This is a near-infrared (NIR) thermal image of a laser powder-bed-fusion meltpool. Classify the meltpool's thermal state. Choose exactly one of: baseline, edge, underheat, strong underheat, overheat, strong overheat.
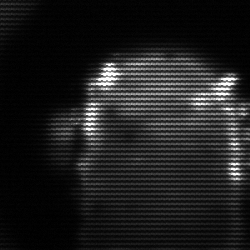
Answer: baseline